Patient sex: F
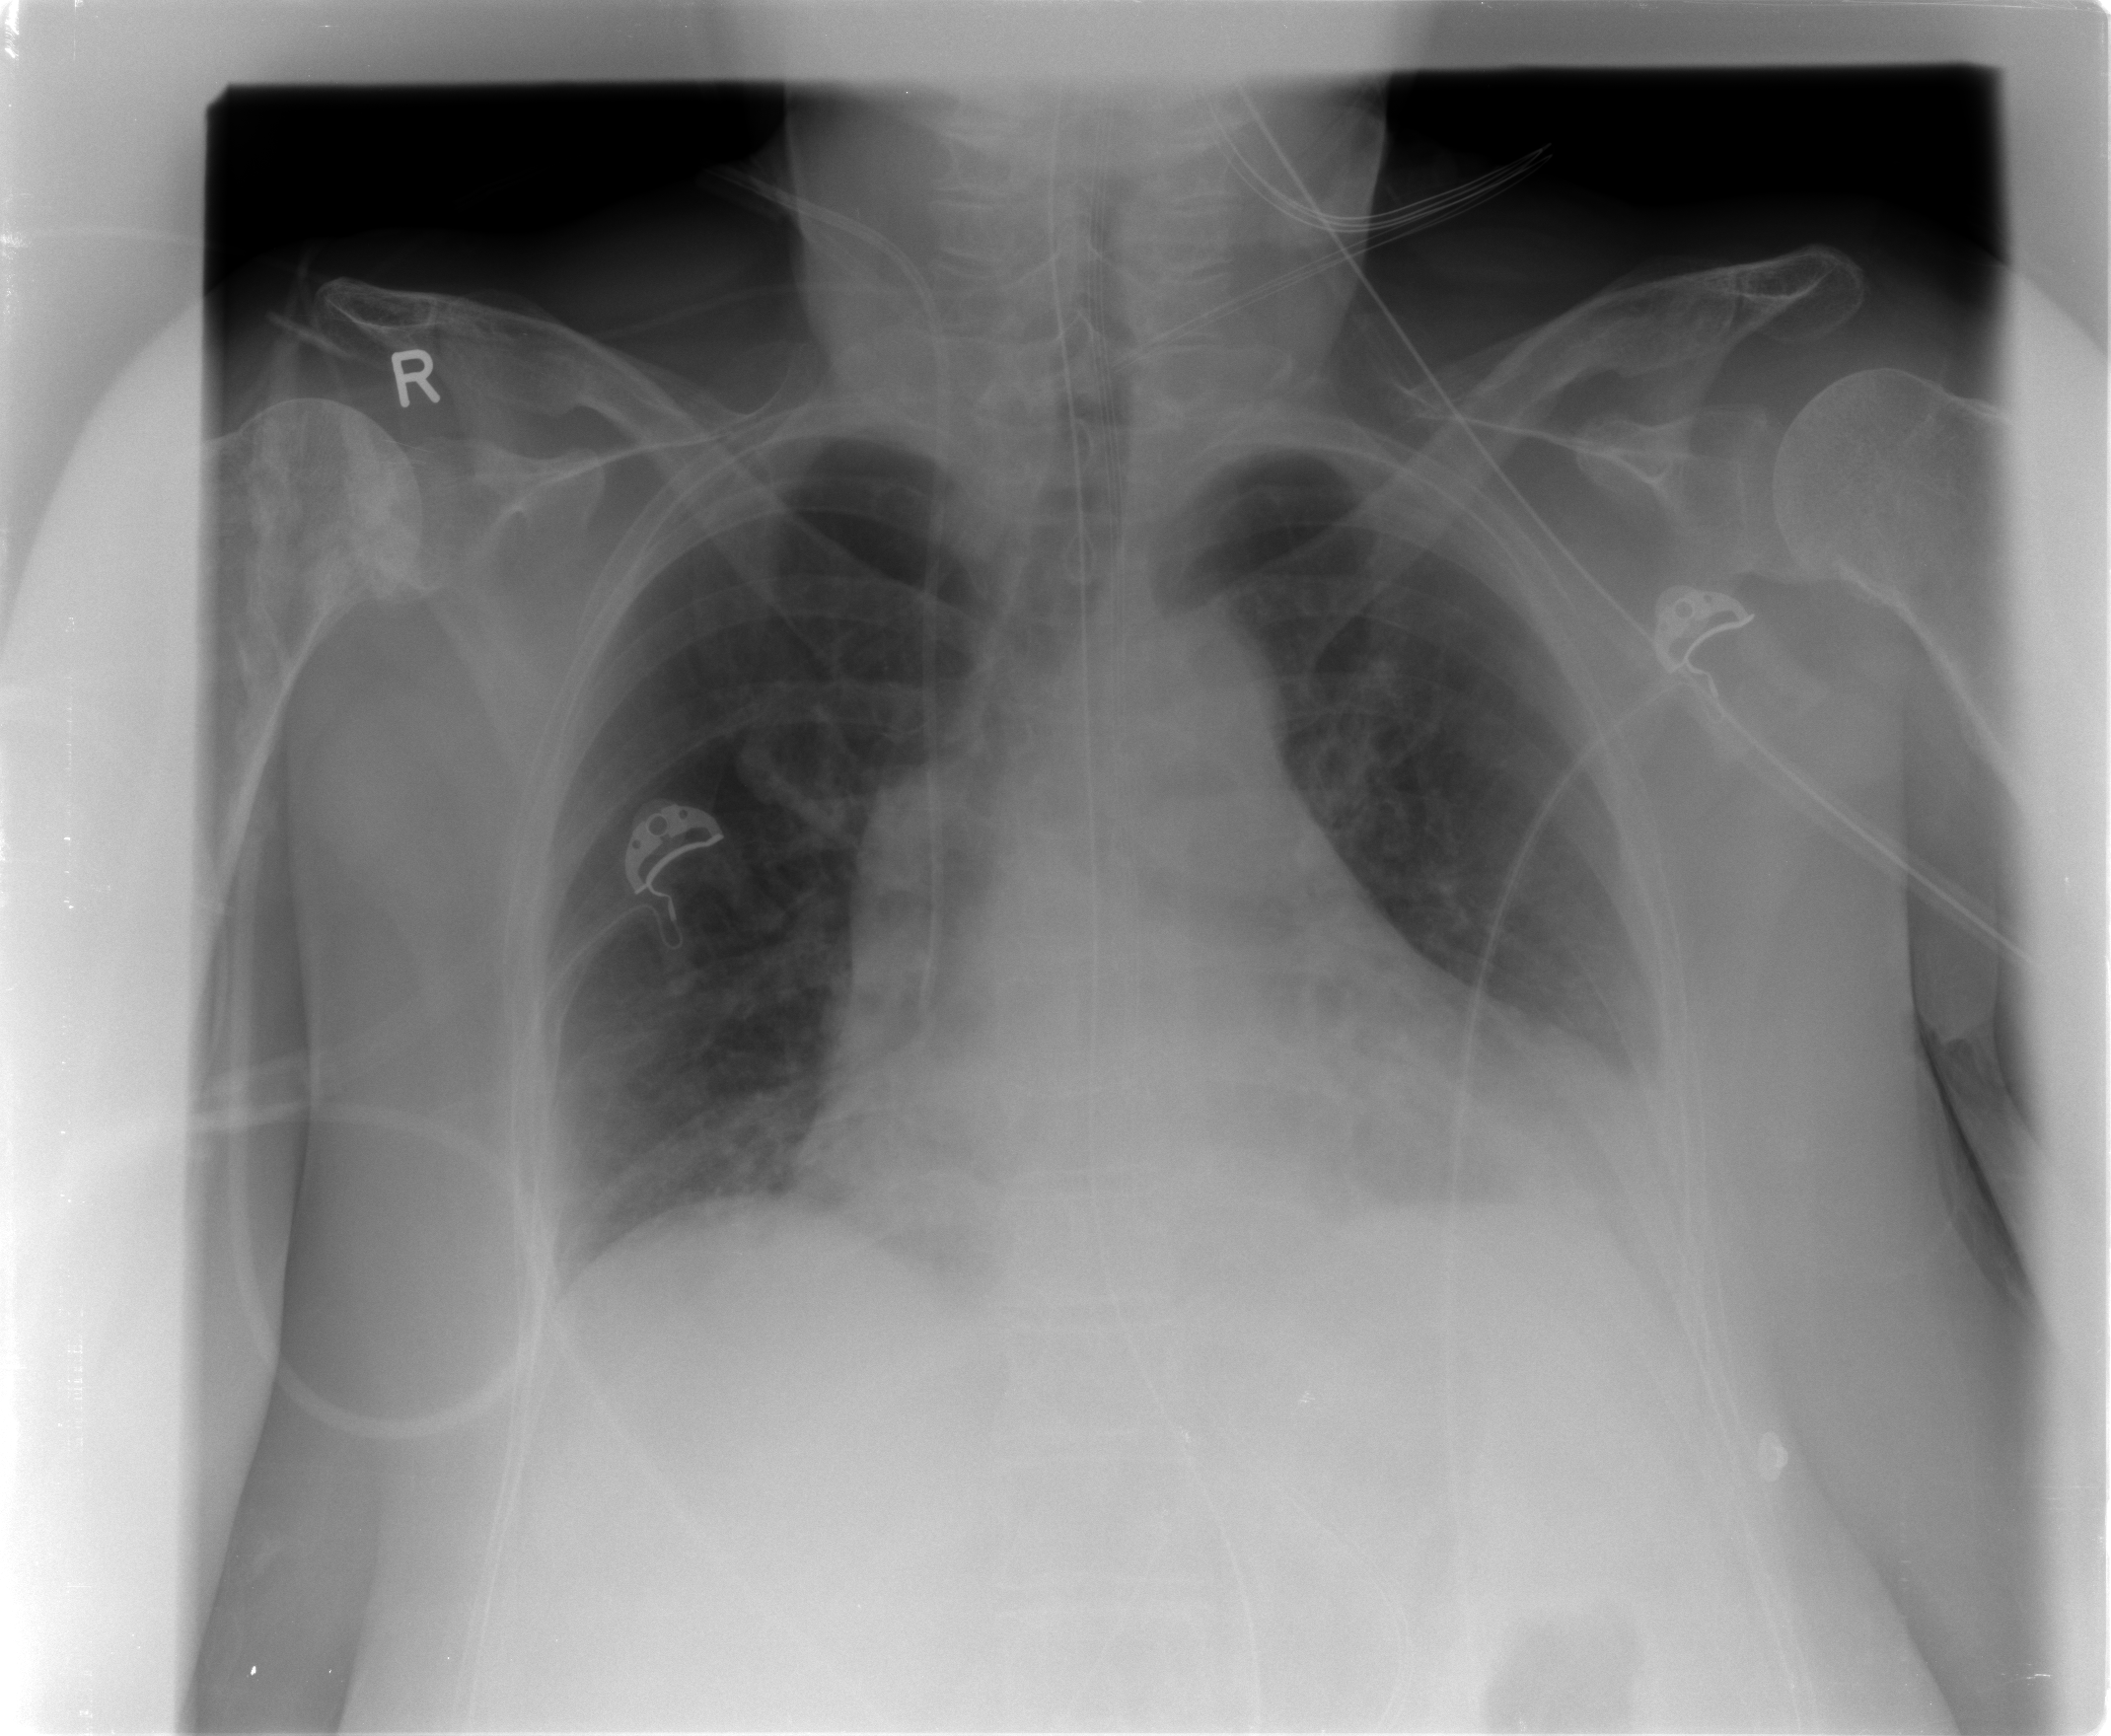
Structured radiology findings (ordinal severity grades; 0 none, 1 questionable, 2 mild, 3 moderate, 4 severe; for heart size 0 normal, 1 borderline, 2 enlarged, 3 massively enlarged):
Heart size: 2
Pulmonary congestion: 1
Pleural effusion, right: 0
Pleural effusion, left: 0
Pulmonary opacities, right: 0
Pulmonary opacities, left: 0
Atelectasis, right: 2
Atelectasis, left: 2